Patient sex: F
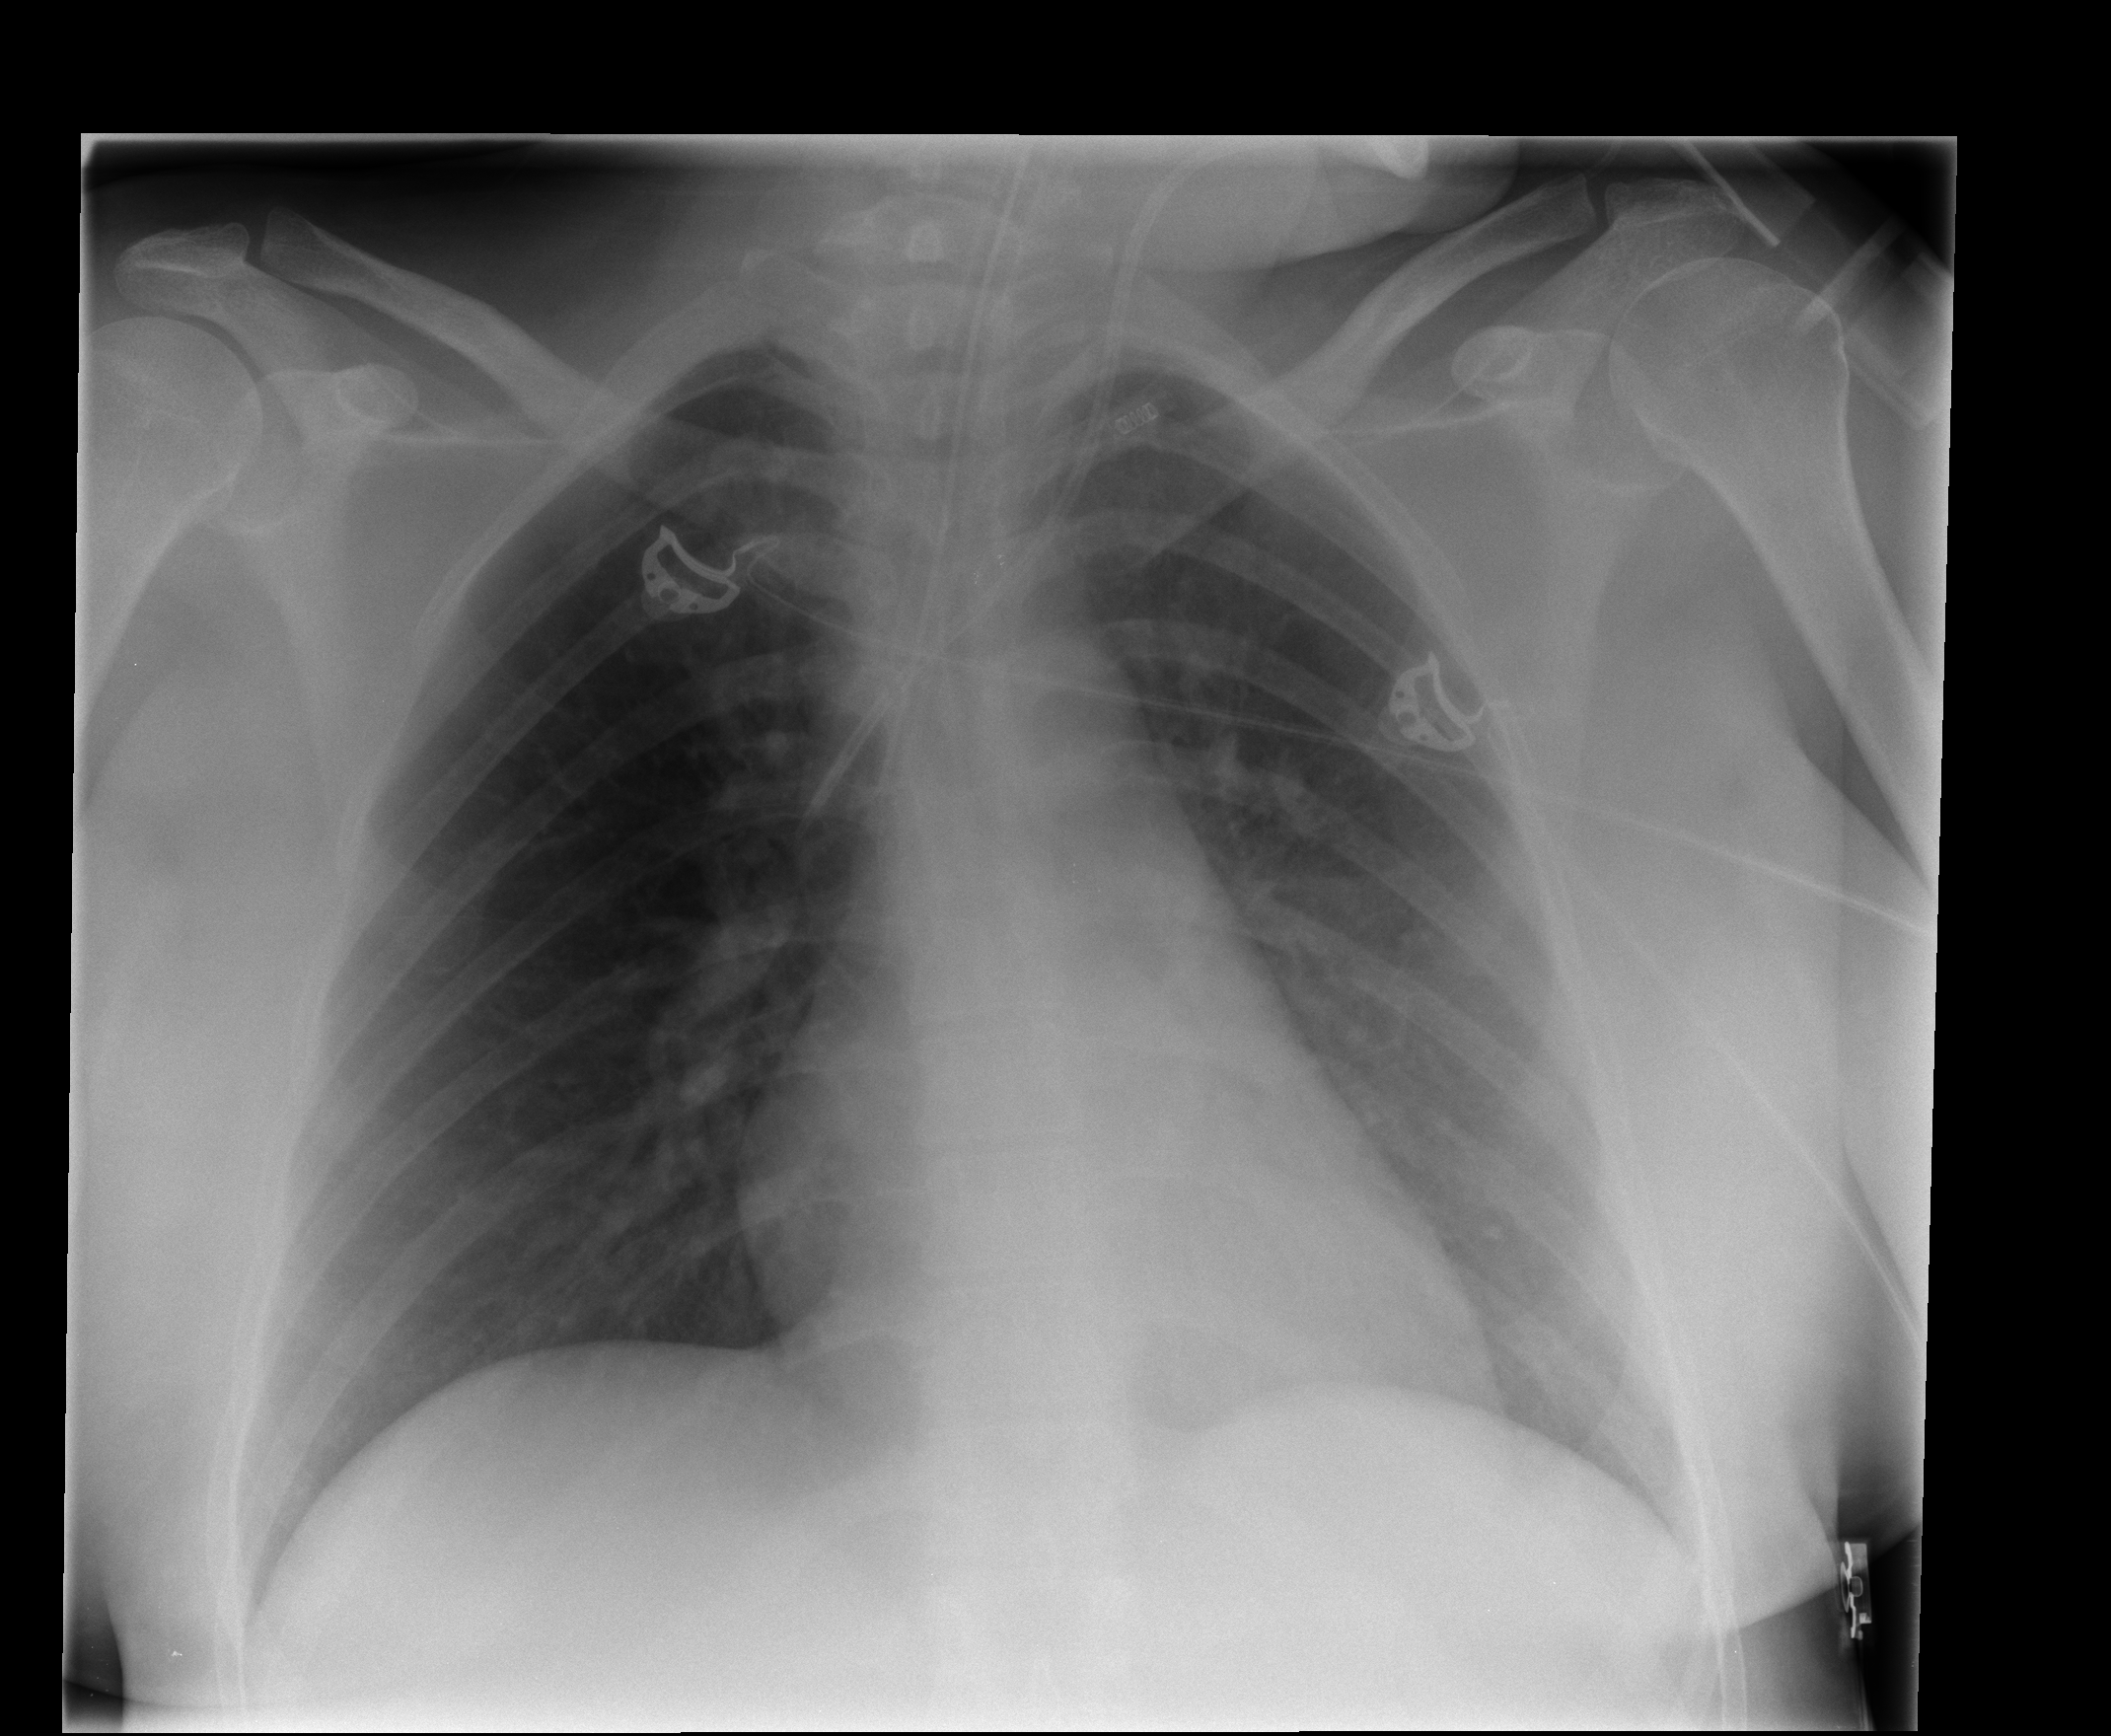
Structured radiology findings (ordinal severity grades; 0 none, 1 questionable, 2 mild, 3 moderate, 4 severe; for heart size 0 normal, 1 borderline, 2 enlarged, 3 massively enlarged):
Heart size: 0
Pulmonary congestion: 0
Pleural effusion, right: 0
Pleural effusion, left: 0
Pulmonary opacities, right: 0
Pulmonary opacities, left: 0
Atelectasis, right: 0
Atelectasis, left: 2